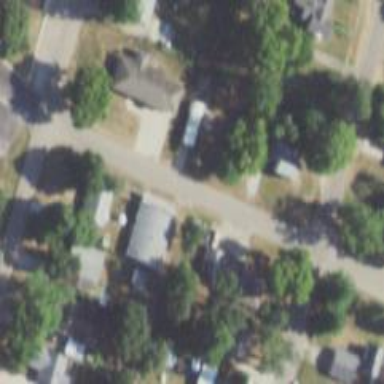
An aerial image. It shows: Alleyway designated as service road.